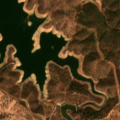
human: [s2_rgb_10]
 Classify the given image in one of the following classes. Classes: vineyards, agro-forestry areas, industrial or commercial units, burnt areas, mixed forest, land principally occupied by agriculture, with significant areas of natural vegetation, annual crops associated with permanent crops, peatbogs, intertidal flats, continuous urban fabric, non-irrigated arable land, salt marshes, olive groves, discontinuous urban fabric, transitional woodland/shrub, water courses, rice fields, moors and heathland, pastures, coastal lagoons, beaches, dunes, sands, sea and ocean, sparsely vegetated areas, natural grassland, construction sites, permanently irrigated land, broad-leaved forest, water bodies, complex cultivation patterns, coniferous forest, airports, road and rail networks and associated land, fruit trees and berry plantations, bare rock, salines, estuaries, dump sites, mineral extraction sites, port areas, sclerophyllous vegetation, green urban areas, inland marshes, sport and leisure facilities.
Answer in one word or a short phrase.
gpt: agro-forestry areas, broad-leaved forest, water bodies